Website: ulta-beauty
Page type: account-selection
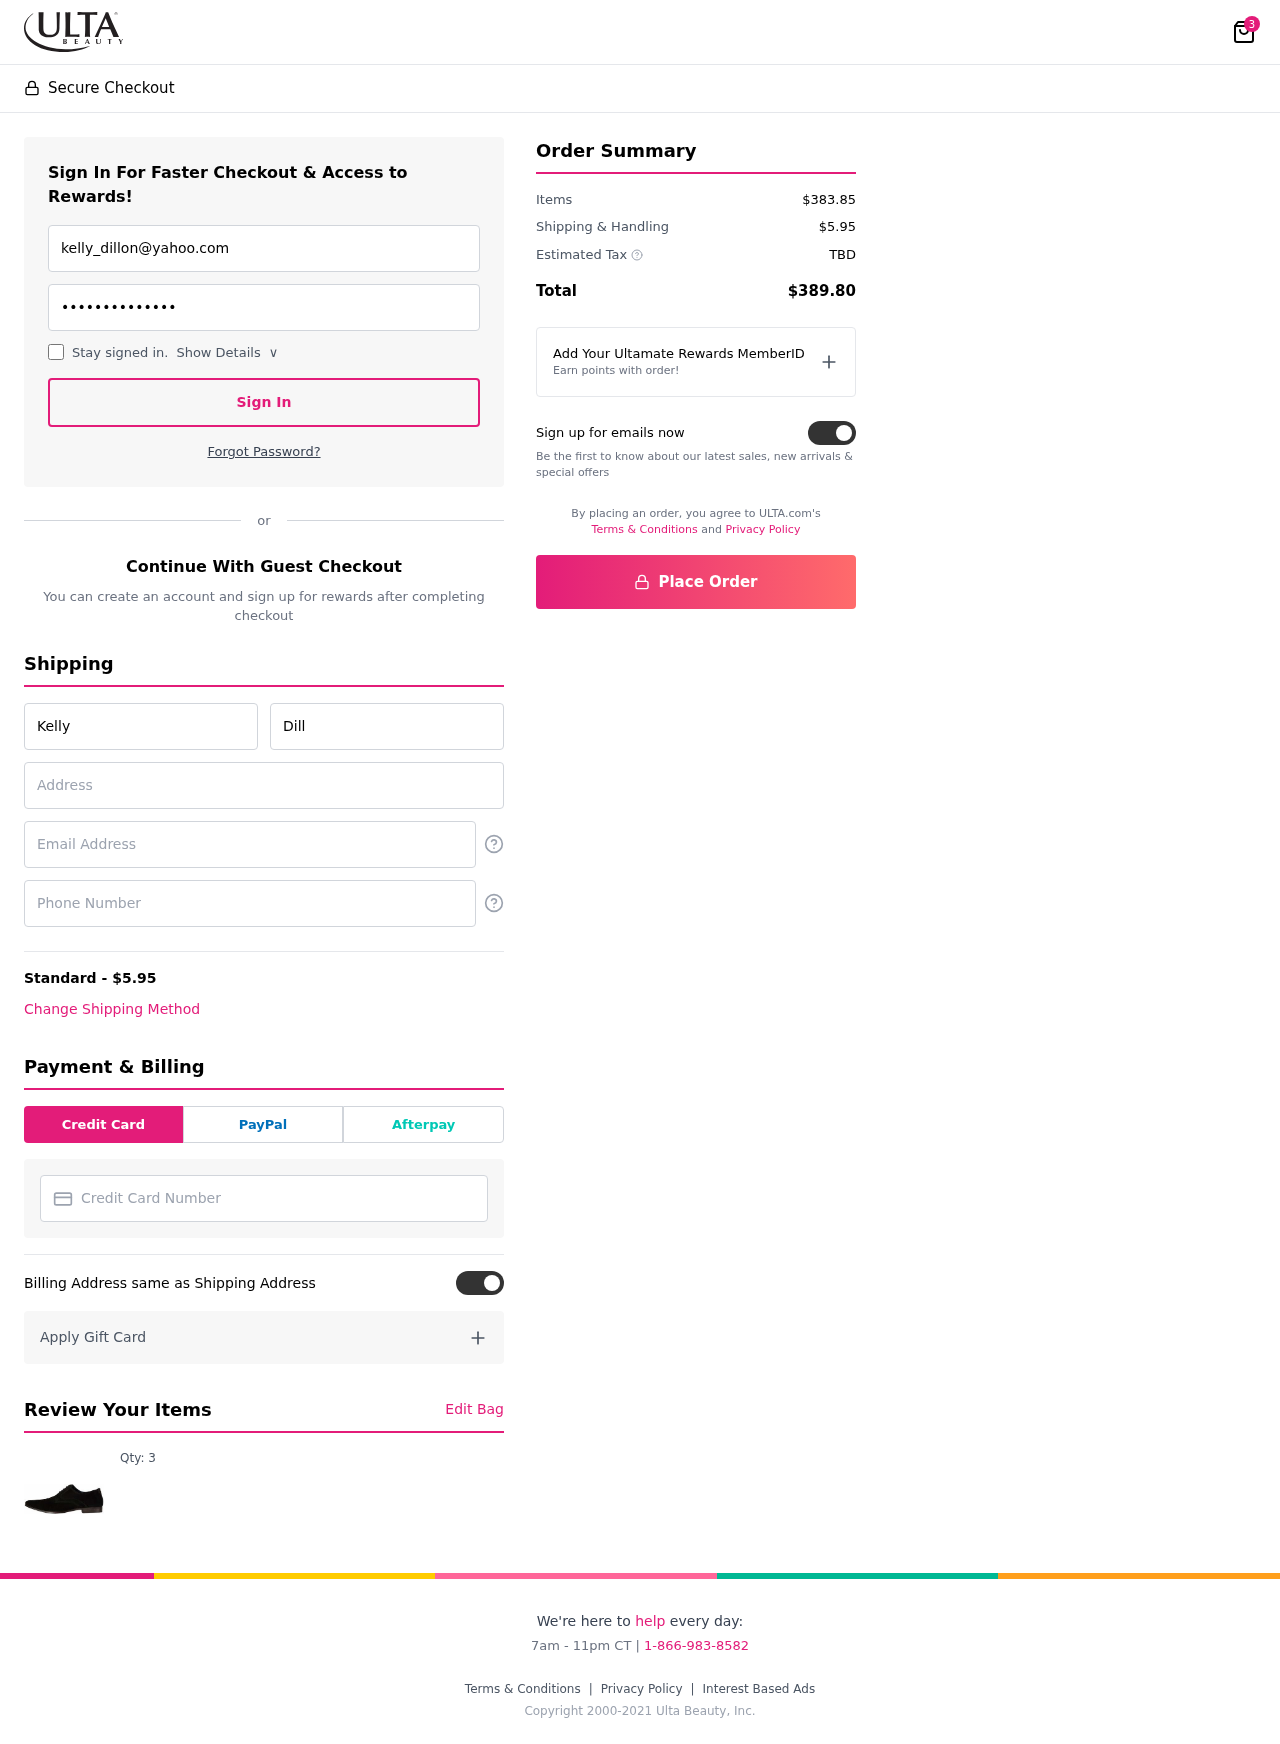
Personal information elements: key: PII_CARD_NUMBER
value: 2503 2888 2218 8560
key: PII_EMAIL
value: kelly_dillon@yahoo.com
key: PII_EMAIL2
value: kelly_dillon@yahoo.com
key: PII_FIRSTNAME
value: Kelly
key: PII_LASTNAME
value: Dillon
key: PII_PHONE
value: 4673680753
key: PII_STREET
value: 68115 Dennis Canyon Apt. 684
Product elements: key: PRODUCT1_QUANTITY
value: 3
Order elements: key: ORDER_NUM_ITEMS
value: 3
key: ORDER_SHIPPING_COST
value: $5.95
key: ORDER_SUBTOTAL
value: $383.85
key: ORDER_TAX
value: TBD
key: ORDER_TOTAL
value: $389.80